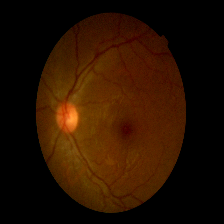
Diabetic retinopathy grade: Mild